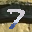
Label: 7